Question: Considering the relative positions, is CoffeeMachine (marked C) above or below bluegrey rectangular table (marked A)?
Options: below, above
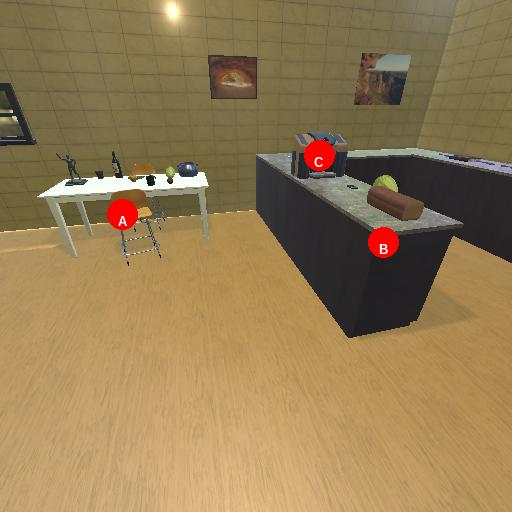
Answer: below